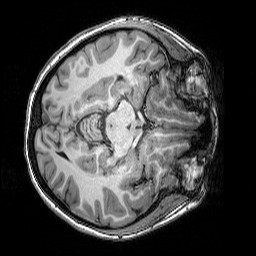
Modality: T1w
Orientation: axial
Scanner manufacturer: siemens
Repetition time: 2.25 s
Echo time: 0.00418 s